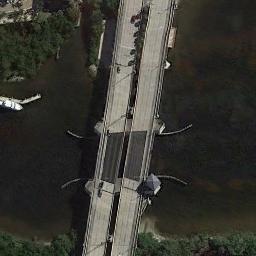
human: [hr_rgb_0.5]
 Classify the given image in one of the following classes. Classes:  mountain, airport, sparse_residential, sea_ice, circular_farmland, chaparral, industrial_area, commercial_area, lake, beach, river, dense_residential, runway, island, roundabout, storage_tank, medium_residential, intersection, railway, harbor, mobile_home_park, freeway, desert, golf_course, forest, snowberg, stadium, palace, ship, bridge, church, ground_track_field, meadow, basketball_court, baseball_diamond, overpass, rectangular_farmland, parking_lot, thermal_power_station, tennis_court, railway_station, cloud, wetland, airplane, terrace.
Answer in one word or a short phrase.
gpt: bridge